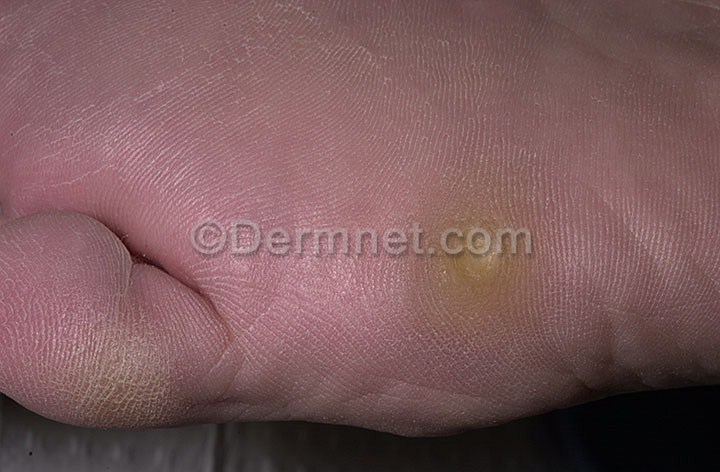
Disease: Warts Molluscum and other Viral Infections